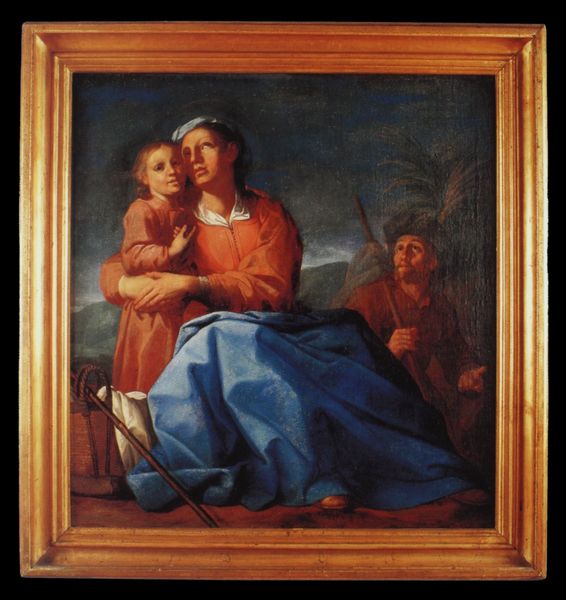
Titel: Ruhe auf der Flucht
Künstler: Ulrich Glantschnigg
Institution: Brixen, Diözesanmuseum
Schlagwörter: baum, berg, blau, gemälde, himmel, kopf, mann, mädchen, frau, kleid, weiss, rot, bluse, gesicht, rahmen, horizont, hügel, boden, mantel, kind, mutter, pflanze, stock, stab, bündel, korb, palme, palmwedel, wange, tasche, schuh, heiligenschein, nimbus, reise, wanderer, wanderstab, jacobus